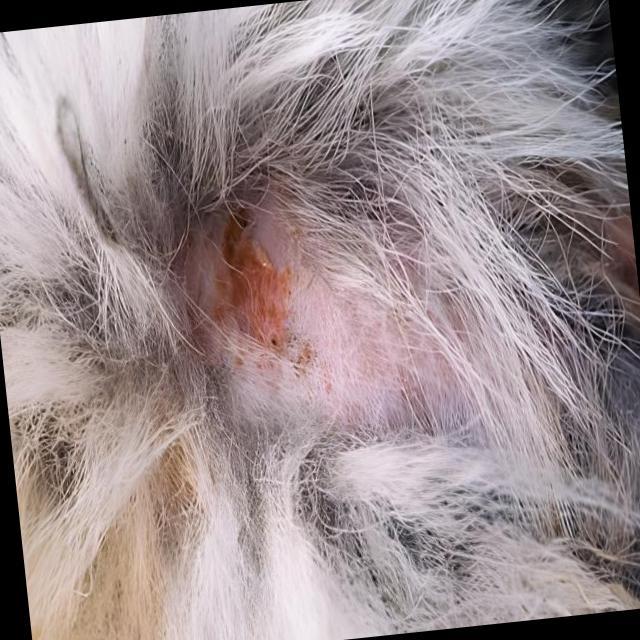
Canine dermatitis — inflammation of the skin presenting with erythema, pruritus, papules, and excoriation. May be allergic, contact, or atopic in origin.